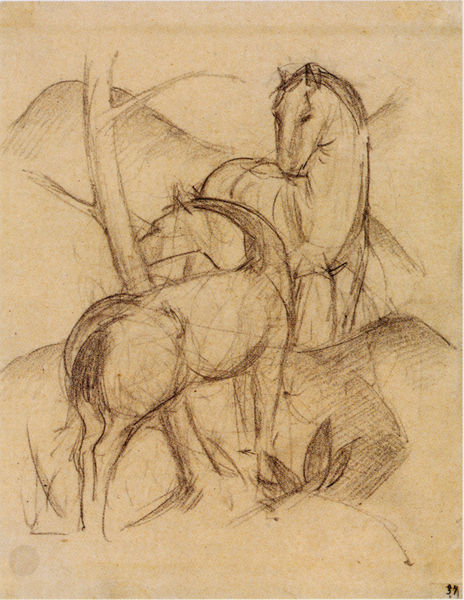
Titel: Zwei Pferde in bergiger Landschaft
Künstler: Franz Marc
Standort: München
Institution: Staatliche Graphische Sammlung
Schlagwörter: baum, berg, blätter, himmel, körper, bäume, gelb, komposition, landschaft, äste, bewegung, blume, braun, grau, köpfe, rücken, schwarz, skizze, weiss, zeichnung, tier, tiere, wiese, beige, expressionismus, augen, hals, signatur, ast, baumstamm, hügel, stamm, weide, zweige, busch, paar, blatt, pflanze, pflanzen, ohren, pferd, pferde, beine, hufe, mähne, schwanz, schweif, papier, zwei, studie, berge, gebirge, gipfel, formen, grafik, graphik, vergilbt, linien, koppel, sepia, farn, gewächs, weiden, kohle, schraffur, schraffuren, radierung, konturen, schraffiert, bleistift, entwurf, franz, kohlezeichnung, stift, bleistiftzeichnung, karton, pergament, fressen, nüstern, pferdekoppel, konkav, konvex, gelblich, scheife, blauer reiter, seele, hengst, pferdeschwanz, gewendet, vorzeichnung, franz marc, marc, mähnen, weisen, pferdestudie, zwei pferde, raadierung, stutte, skizzer, wildness, skirre